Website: bh-photo
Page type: gifting
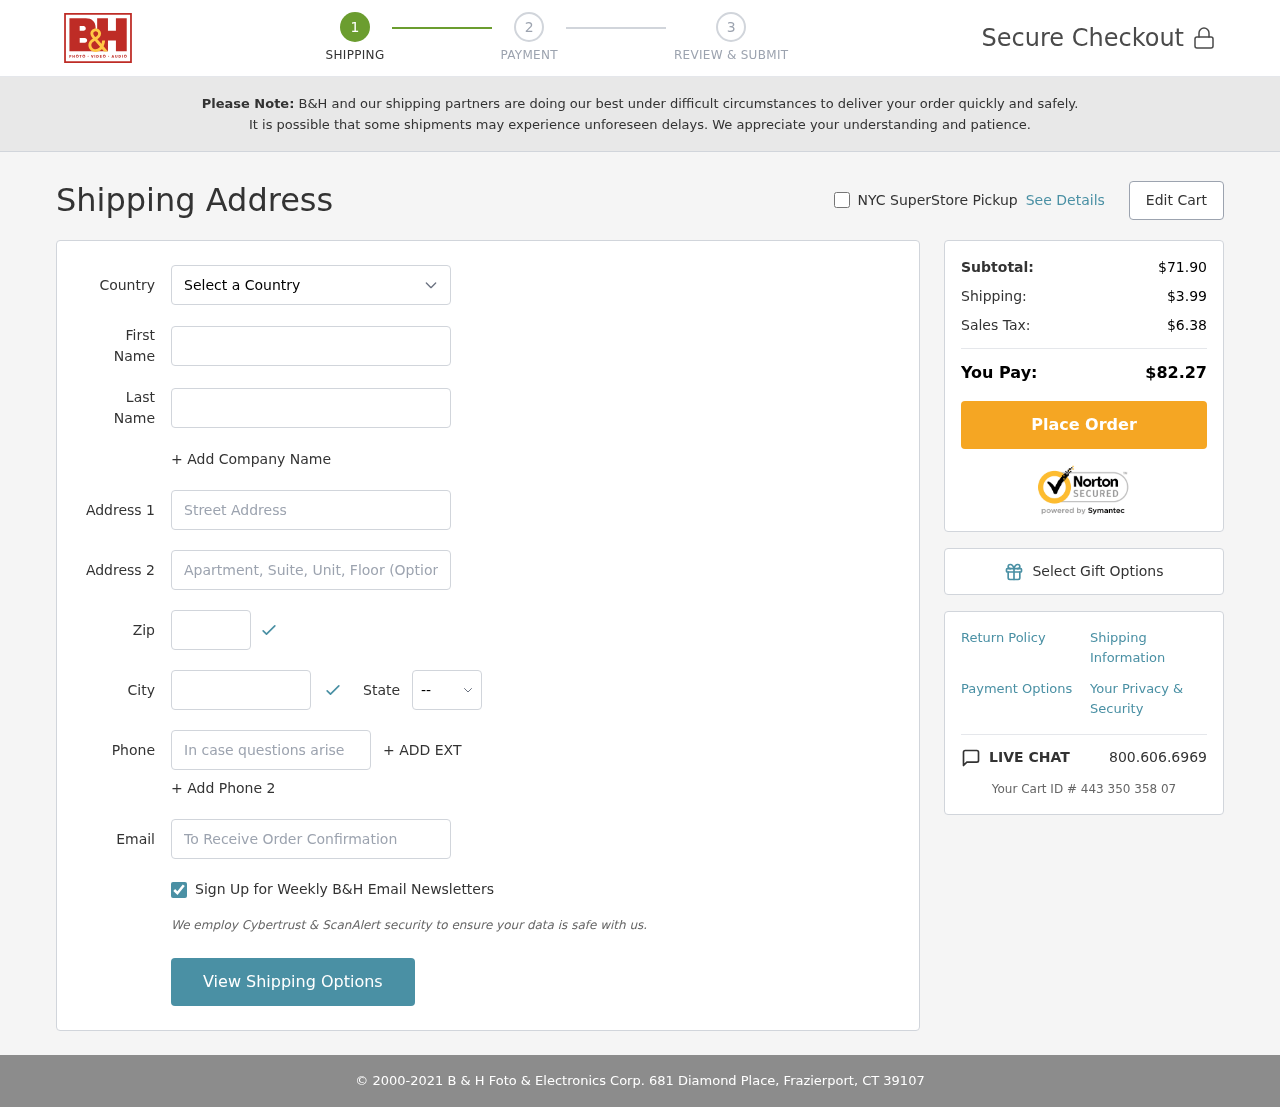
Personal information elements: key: PII_CITY
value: Frazierport
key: PII_COUNTRY
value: United States
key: PII_EMAIL
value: ganderson@gmail.com
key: PII_FIRSTNAME
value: Grace
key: PII_LASTNAME
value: Anderson
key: PII_PHONE
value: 3522918695
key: PII_POSTCODE
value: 39107
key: PII_STATE_ABBR
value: CT
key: PII_STREET
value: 681 Diamond Place
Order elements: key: ORDER_SUBTOTAL
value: $71.90
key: ORDER_SHIPPING_COST
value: $3.99
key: ORDER_TAX
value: $6.38
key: ORDER_TOTAL
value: $82.27
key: ORDER_ID
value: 443 350 358 07